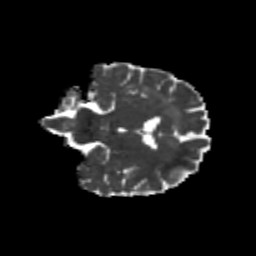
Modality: MD
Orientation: coronal
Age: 49
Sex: male
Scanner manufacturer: siemens
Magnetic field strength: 3 T
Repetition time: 8.6 s
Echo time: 0.095 s